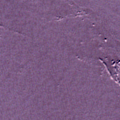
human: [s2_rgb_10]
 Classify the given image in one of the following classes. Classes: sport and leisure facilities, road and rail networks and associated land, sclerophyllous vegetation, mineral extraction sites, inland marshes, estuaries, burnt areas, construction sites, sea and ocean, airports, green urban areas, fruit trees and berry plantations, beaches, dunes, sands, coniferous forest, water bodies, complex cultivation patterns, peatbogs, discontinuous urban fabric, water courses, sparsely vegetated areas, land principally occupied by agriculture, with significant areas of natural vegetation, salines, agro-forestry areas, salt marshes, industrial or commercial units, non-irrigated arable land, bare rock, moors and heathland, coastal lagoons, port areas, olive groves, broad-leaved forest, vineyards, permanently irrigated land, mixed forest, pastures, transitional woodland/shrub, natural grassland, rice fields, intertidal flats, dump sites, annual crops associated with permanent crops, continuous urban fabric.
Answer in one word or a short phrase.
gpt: sea and ocean